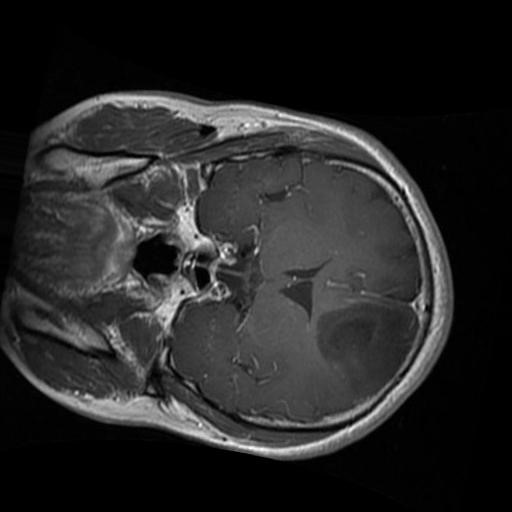
Label: brain_glioma